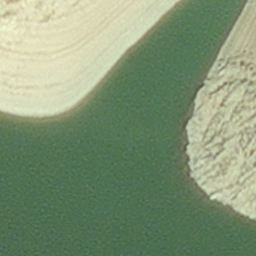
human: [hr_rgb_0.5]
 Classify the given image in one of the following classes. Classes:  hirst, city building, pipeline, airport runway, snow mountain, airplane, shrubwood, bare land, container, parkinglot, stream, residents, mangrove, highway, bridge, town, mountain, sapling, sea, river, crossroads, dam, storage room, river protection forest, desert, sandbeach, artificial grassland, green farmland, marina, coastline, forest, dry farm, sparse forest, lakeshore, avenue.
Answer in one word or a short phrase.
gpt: hirst